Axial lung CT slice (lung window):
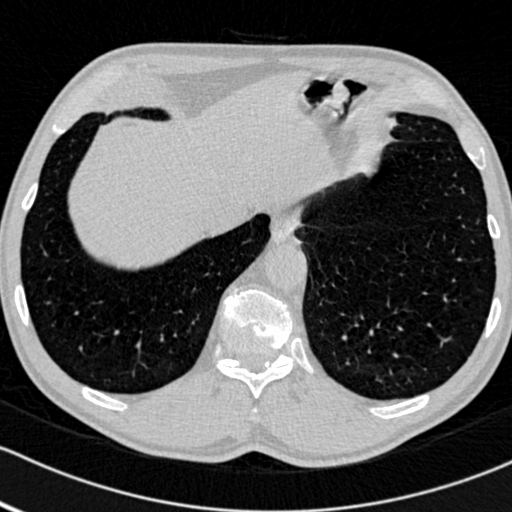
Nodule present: no